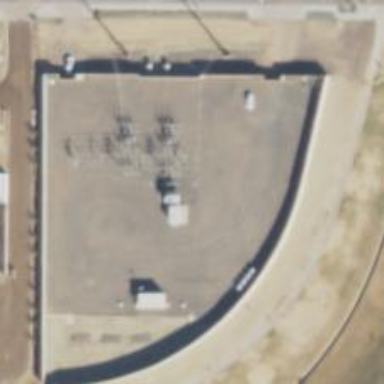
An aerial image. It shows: Switch used for power control.